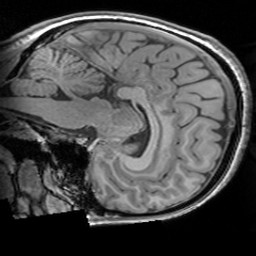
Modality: T1w
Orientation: sagittal
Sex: female
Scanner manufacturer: siemens
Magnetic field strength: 3 T
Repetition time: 1.63 s
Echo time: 0.00311 s